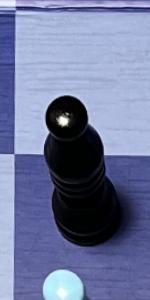
Label: Bishop_Black